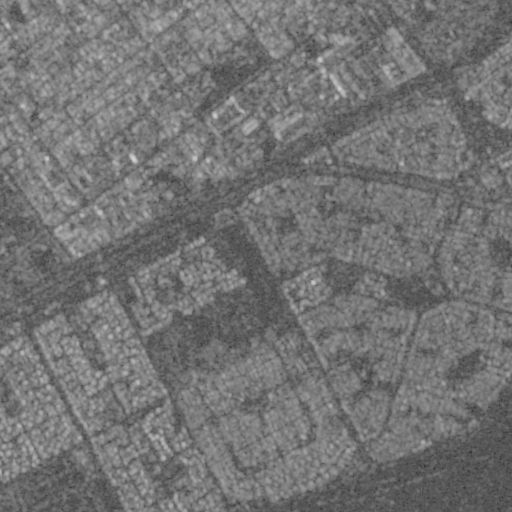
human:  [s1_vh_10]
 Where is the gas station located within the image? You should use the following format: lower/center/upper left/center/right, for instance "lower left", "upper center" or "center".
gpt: The gas station is located in the upper right of the image.
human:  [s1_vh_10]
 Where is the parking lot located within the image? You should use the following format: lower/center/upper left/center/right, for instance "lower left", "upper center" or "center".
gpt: The parking lot is located in the upper center of the image.
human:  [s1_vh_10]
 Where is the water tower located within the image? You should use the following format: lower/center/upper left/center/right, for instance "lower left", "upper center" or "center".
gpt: The water tower is located in the upper center of the image.
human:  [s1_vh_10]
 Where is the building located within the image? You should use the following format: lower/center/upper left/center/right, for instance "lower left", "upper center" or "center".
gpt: There is no building in the image.

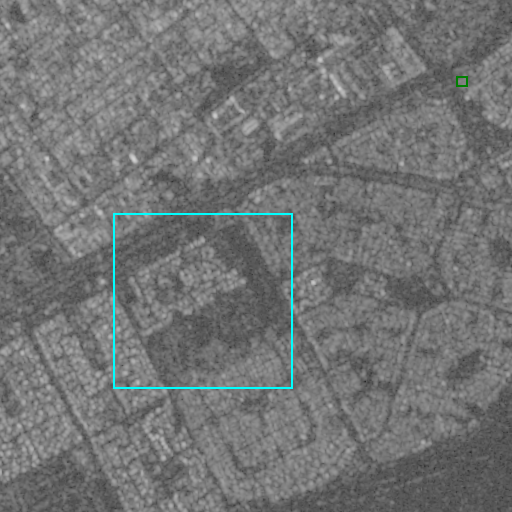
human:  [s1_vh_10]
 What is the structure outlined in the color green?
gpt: The structure outlined in green is a gas station.
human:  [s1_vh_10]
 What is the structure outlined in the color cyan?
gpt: The structure outlined in cyan is a quarry.
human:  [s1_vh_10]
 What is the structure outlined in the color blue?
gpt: There is no blue outline.